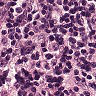
Metastatic tissue present: no